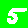
Digit: 5